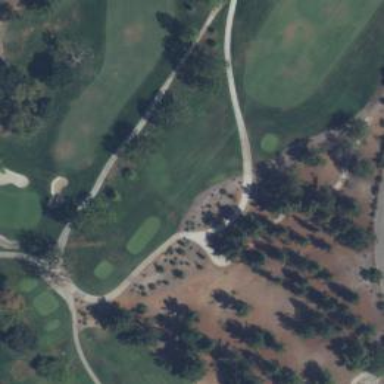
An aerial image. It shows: Pathway for golfing.